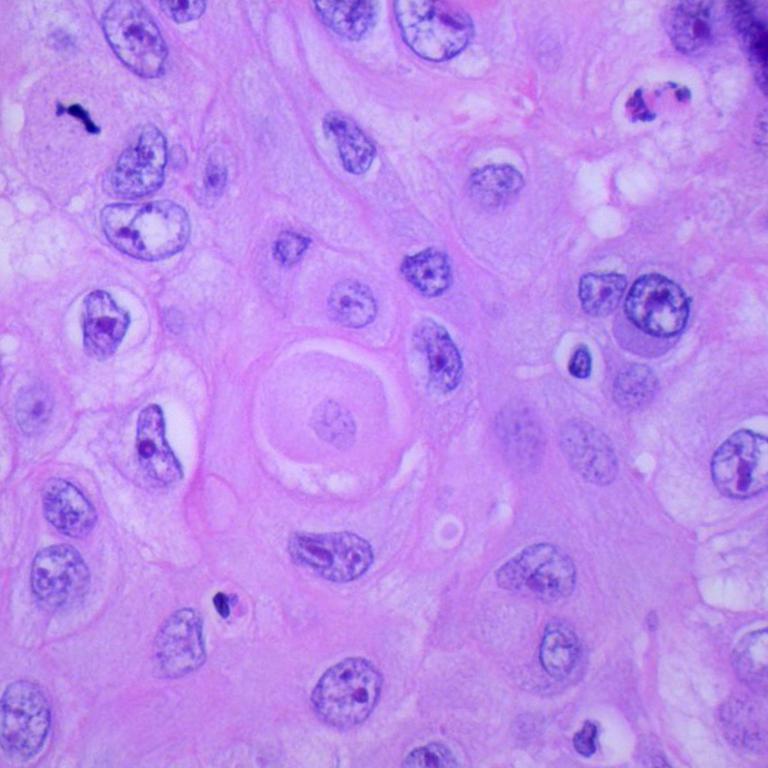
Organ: lung
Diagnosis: squamous carcinomas